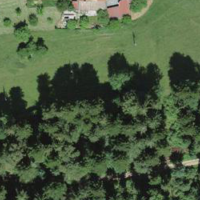
EUNIS habitat code: 43
Species observed at this site:
Geum rivale